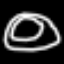
Label: donut